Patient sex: M
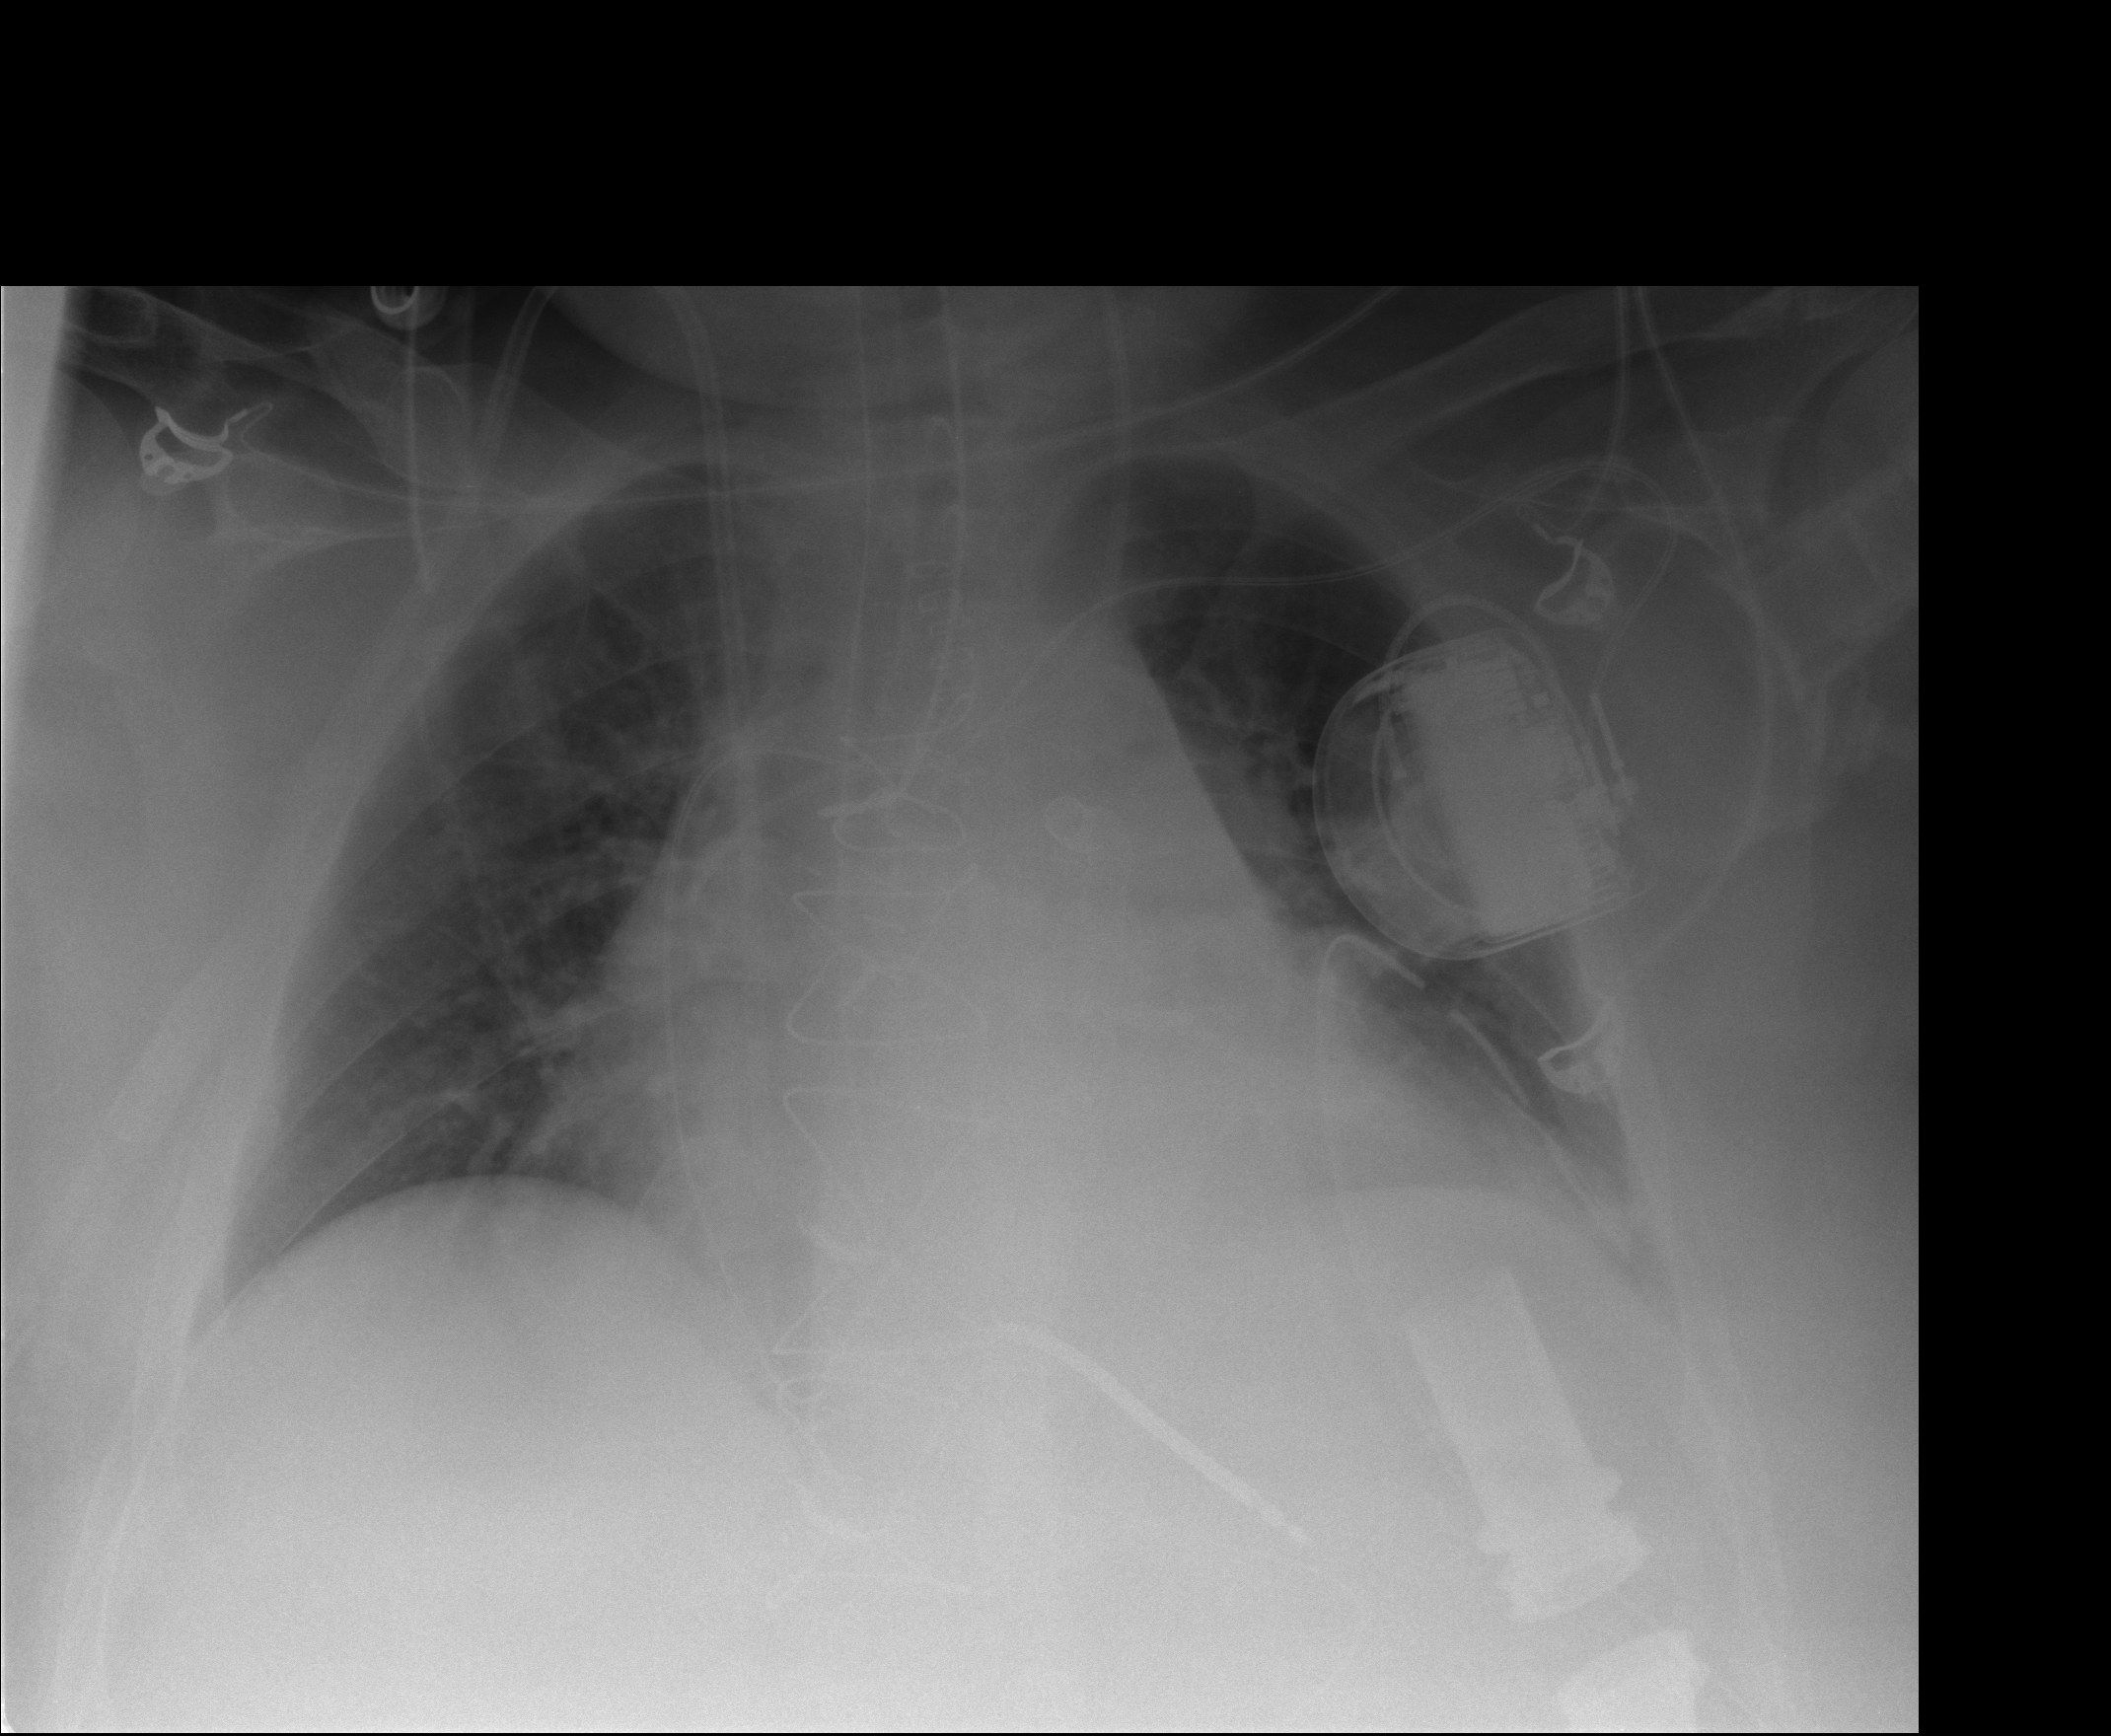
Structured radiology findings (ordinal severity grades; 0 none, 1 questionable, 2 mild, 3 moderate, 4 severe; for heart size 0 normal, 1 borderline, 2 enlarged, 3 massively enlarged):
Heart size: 3
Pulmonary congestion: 2
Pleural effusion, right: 0
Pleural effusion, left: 1
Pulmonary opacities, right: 0
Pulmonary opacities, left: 0
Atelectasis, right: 2
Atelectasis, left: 2